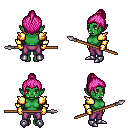
a pixel art fantasy rpg character, female body template, orc, green skin, gold arm armor, magenta pants, pink short topknot hairstyle, gold gloves, metal boots, spear, four views (front, back, left, right), 2x2 character sprite sheet, small pixel art, hard edges, no anti-aliasing